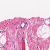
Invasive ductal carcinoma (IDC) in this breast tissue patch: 0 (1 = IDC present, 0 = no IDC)